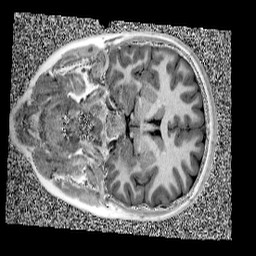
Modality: UNIT1
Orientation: coronal
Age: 11
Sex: female
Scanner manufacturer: siemens
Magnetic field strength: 3 T
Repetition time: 4 s
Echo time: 0.00299 s